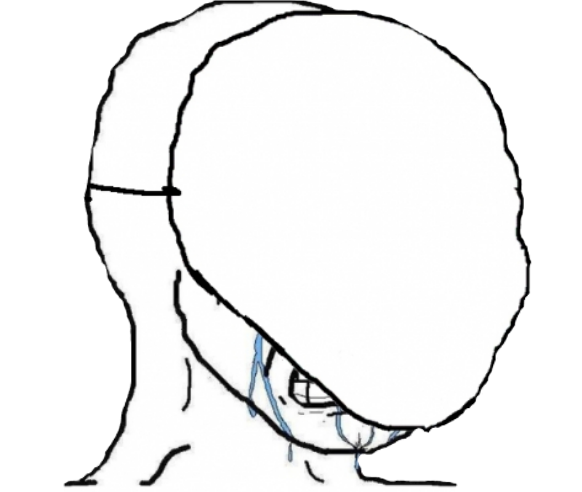
Label: 5_Crying_Wojak